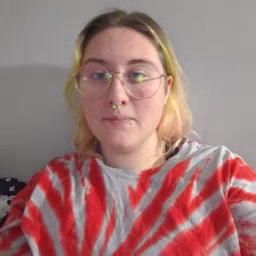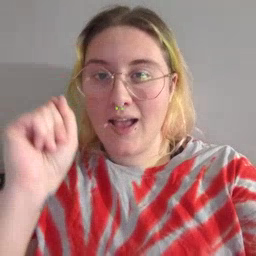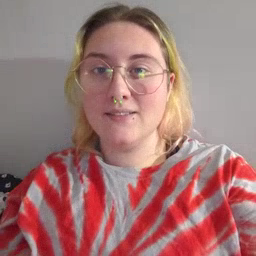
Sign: because